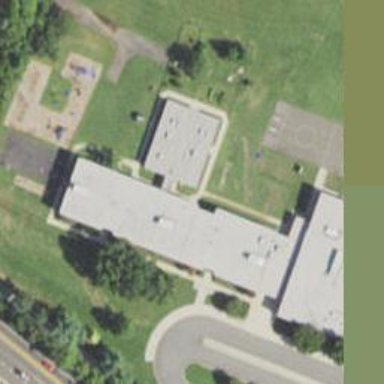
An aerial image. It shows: School building.